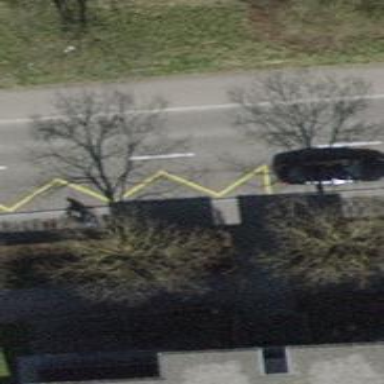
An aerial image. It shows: Bus stop with designated public transport stop position.